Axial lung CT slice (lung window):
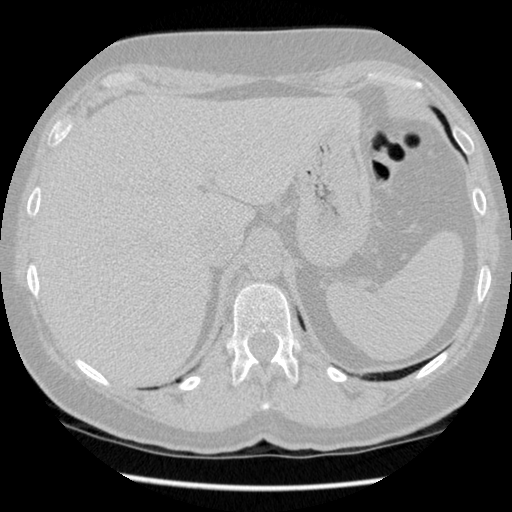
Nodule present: no